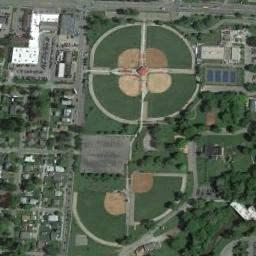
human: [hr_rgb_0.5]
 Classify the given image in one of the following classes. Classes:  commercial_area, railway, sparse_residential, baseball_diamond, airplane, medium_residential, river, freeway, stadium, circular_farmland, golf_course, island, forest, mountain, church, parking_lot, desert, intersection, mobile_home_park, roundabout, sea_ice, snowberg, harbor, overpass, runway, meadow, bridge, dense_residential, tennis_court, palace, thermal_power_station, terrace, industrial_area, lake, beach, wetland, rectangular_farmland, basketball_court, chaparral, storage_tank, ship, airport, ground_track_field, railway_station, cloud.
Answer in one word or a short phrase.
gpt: baseball_diamond